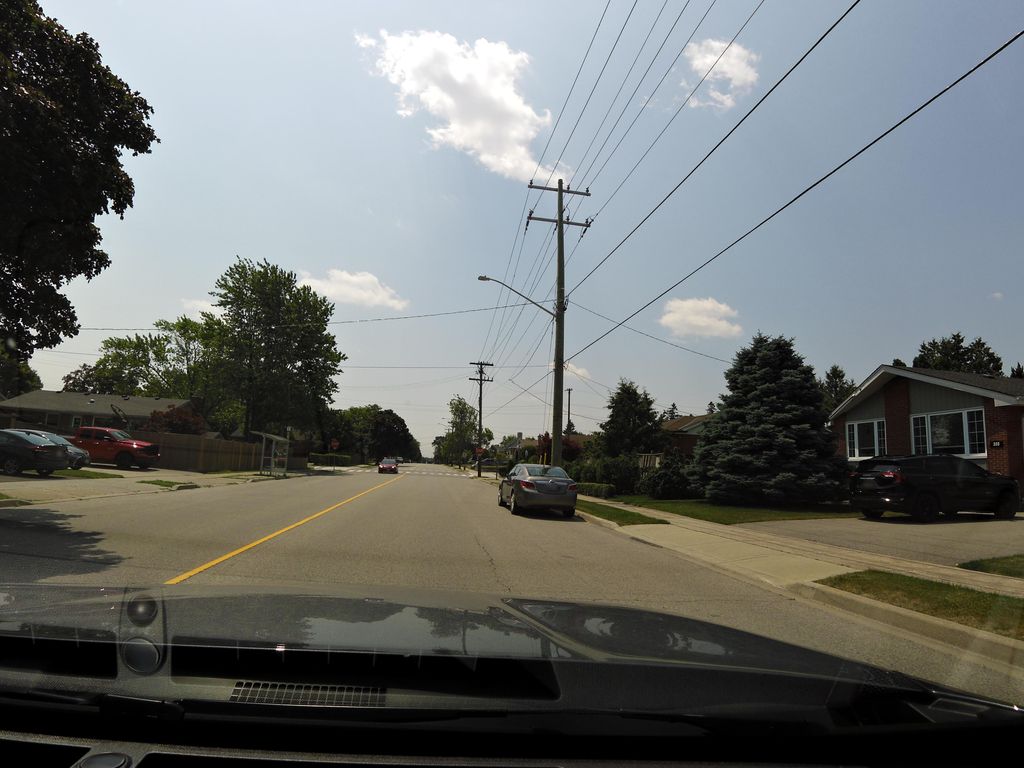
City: hamilton